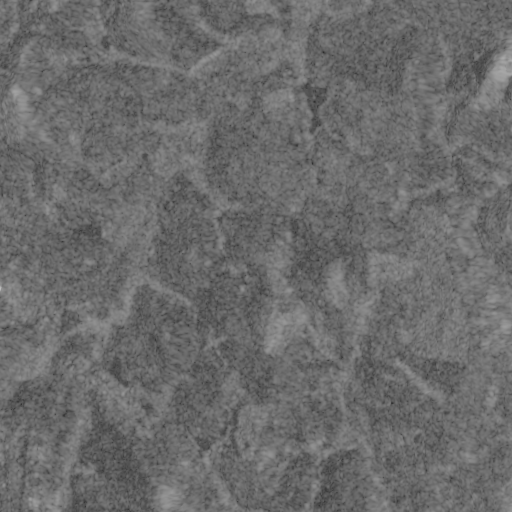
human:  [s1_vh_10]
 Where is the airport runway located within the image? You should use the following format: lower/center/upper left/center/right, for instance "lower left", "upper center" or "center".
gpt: The airport runway is located in the lower left of the image.
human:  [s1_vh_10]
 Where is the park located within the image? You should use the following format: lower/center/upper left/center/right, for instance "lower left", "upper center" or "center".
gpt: The park is located in the lower left of the image.
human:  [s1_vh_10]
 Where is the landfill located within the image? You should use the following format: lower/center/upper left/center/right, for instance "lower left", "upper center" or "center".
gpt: There is no landfill in the image.

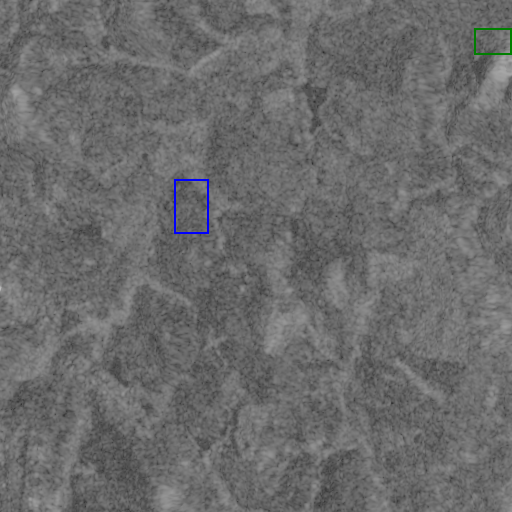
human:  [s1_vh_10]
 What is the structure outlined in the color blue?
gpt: The structure outlined in blue is a crop field.
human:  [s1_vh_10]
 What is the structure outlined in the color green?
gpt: The structure outlined in green is a quarry.
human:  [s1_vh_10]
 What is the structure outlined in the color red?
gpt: There is no red outline.